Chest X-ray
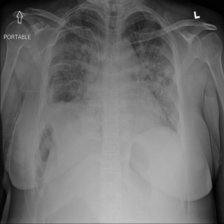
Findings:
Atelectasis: negative
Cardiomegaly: negative
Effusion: positive
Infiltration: negative
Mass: negative
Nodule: negative
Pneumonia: negative
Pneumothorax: negative
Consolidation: positive
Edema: negative
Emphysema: negative
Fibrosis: negative
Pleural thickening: negative
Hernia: negative